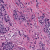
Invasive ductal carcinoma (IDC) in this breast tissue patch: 1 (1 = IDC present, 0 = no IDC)